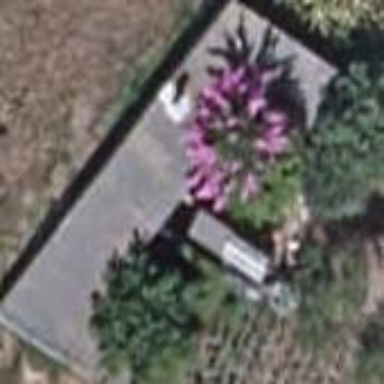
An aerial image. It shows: Shed.